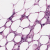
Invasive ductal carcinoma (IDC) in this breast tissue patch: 0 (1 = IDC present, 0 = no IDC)